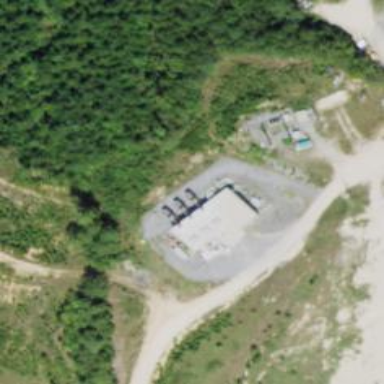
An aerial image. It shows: Generator is pictured.